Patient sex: F
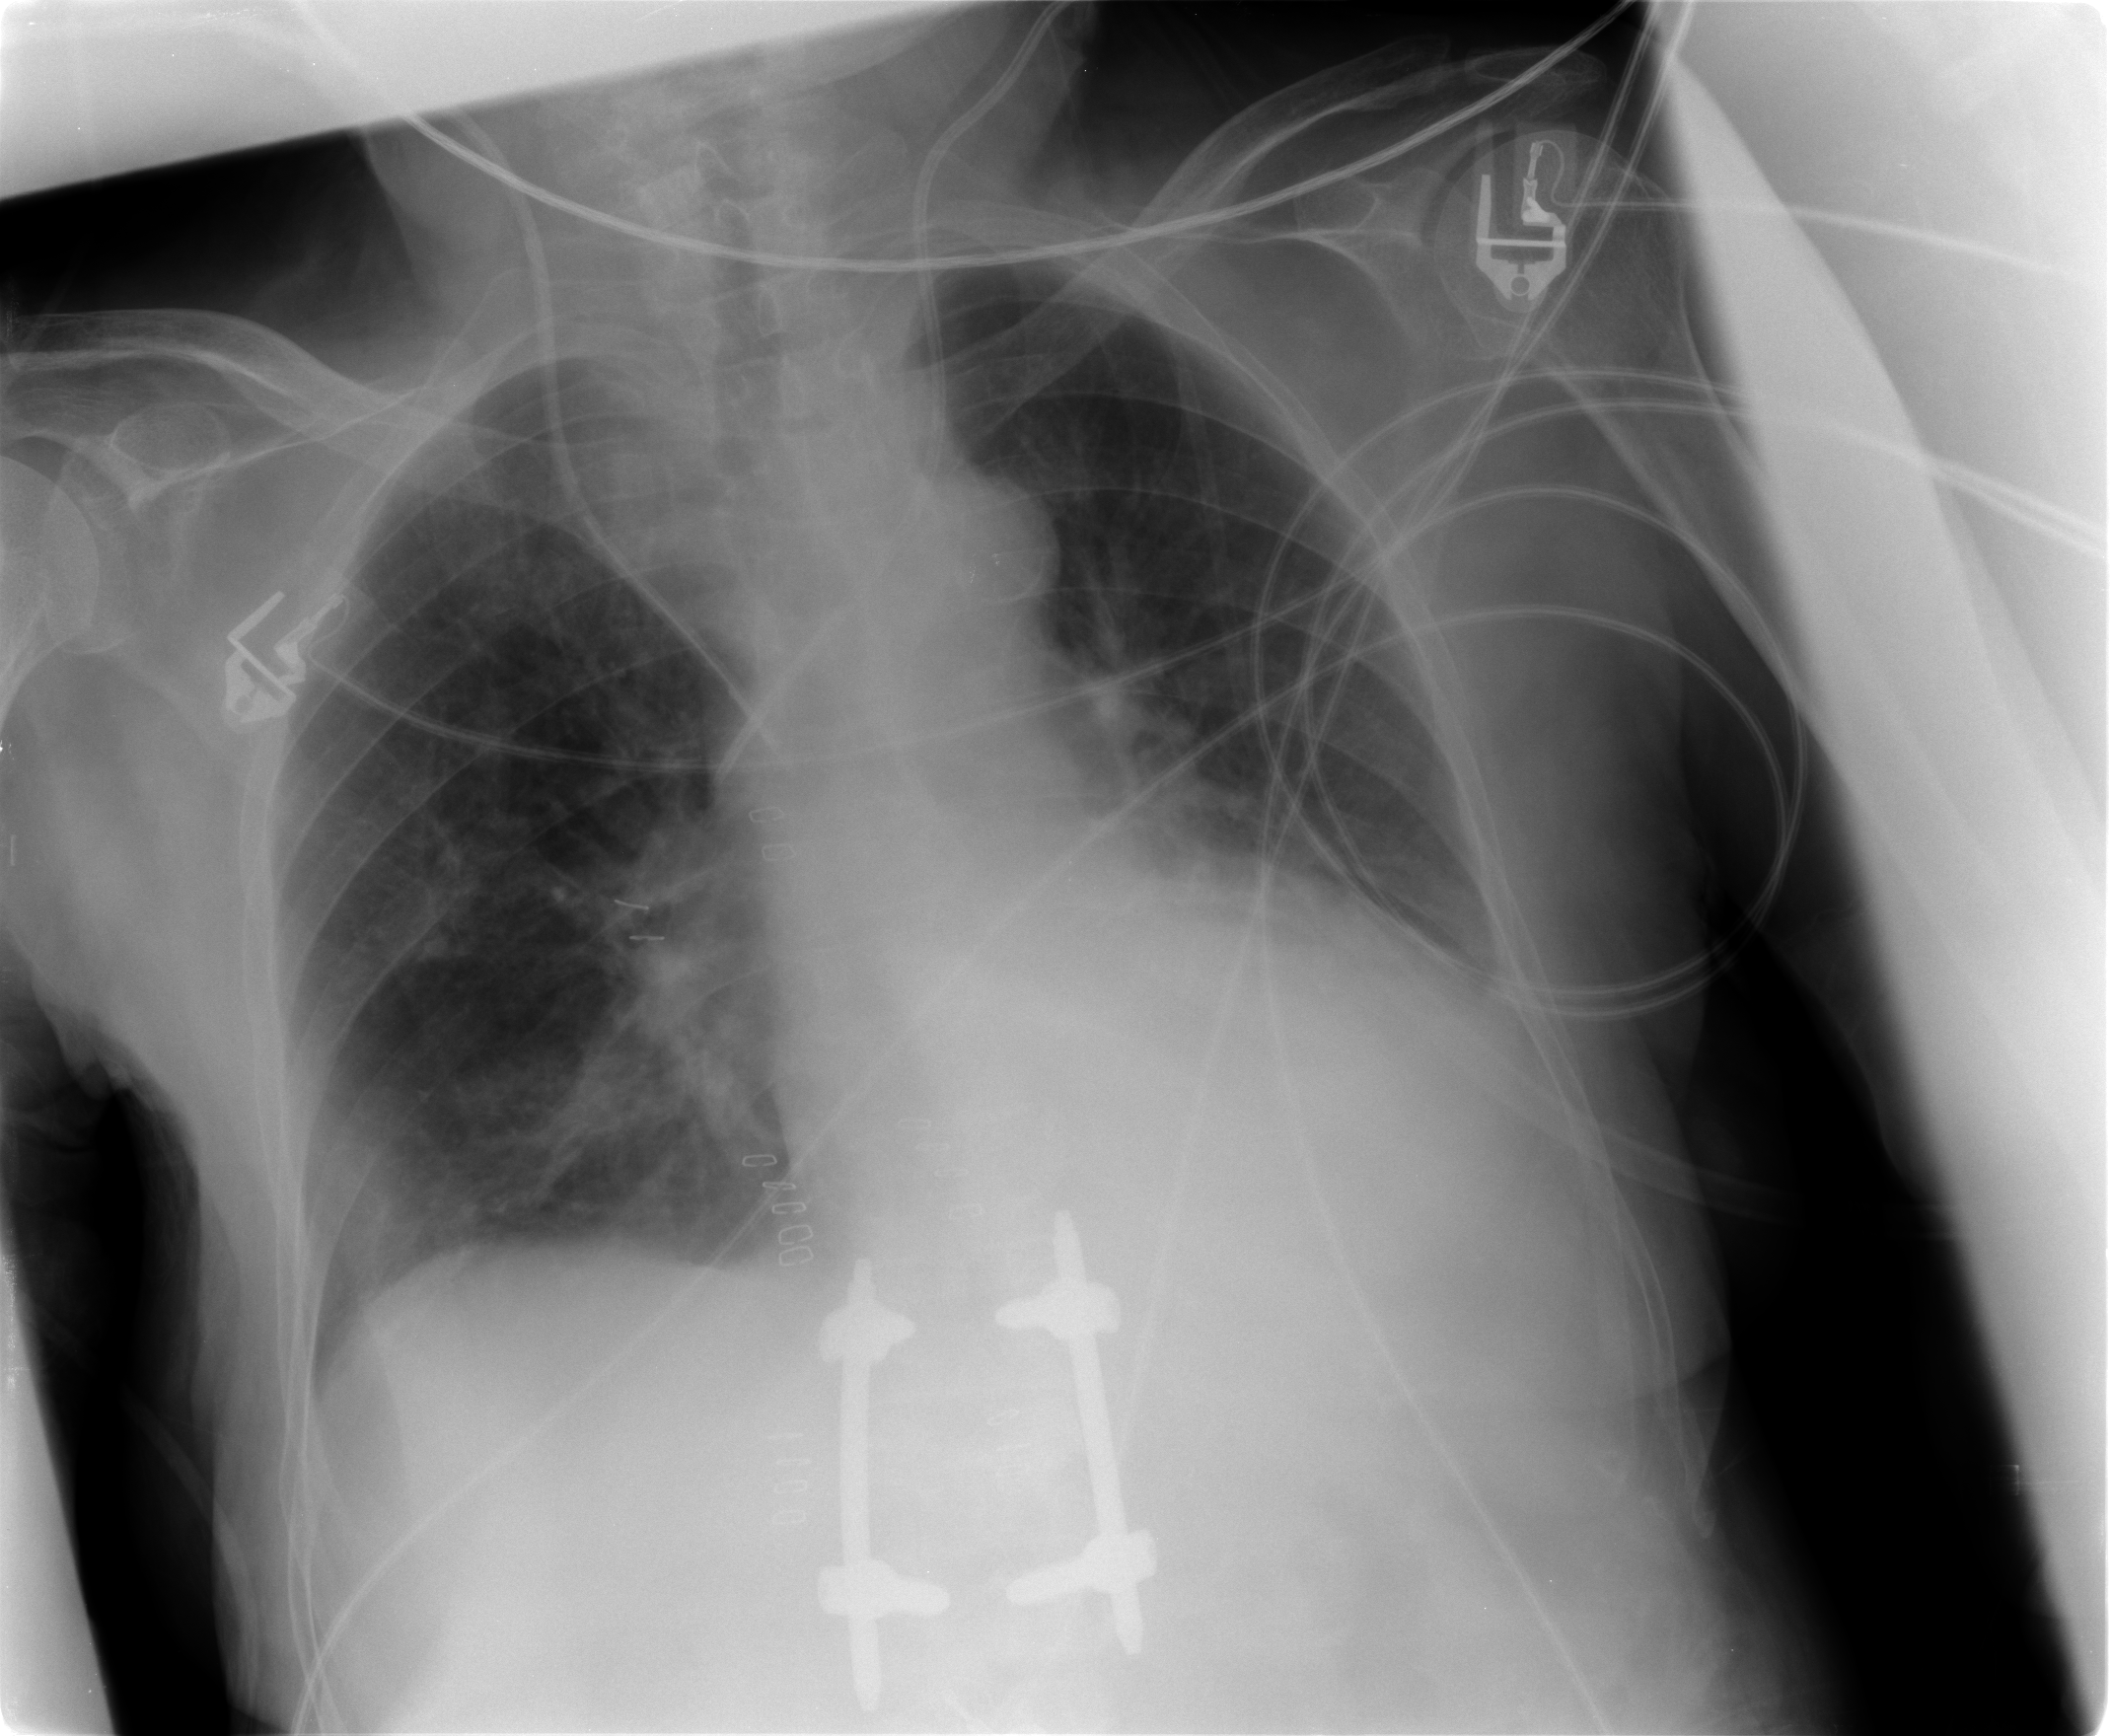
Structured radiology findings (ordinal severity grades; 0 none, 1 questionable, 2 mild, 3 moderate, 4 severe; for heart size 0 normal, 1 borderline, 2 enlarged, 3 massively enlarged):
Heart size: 2
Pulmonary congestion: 3
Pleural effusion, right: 2
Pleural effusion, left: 2
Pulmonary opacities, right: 2
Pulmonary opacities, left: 0
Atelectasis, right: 3
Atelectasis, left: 2